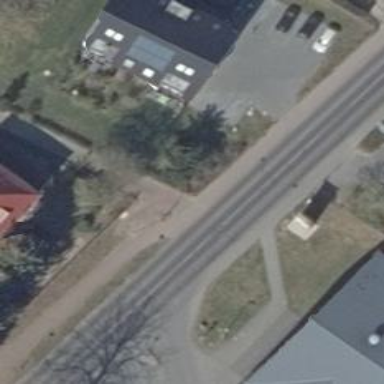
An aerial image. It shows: Tertiary road with asphalt surface. There are separate sidewalks on both sides and lane markings are present.